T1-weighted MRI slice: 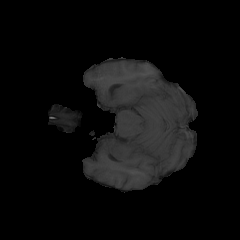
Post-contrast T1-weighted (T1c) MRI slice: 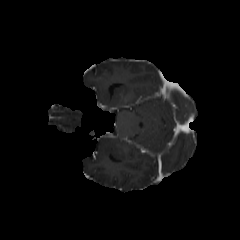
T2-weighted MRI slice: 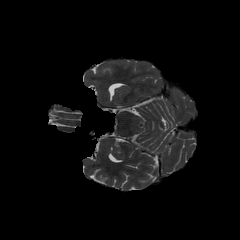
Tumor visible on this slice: no